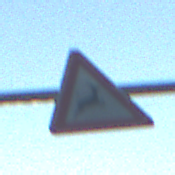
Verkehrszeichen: WildwechselLinks
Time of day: MorningAfternoon
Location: Outdoor (RoadRail)
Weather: Clear
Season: NotSpecified
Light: Natural